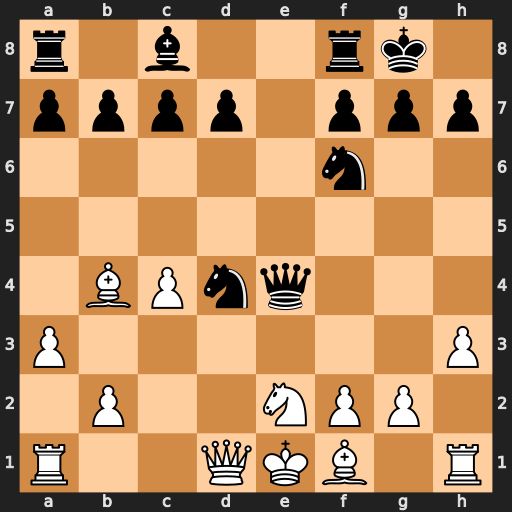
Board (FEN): r1b2rk1/pppp1ppp/5n2/8/1BPnq3/P6P/1P2NPP1/R2QKB1R
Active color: w
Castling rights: KQ
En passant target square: -
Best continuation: Qxd4 Qxd4 Nxd4